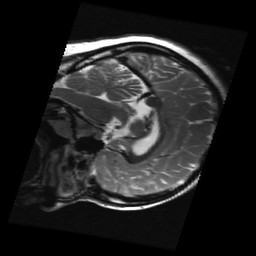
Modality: T2w
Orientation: sagittal
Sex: female
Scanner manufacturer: ge
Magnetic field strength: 3 T
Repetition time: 5 s
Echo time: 0.101 s